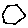
Label: hexagon